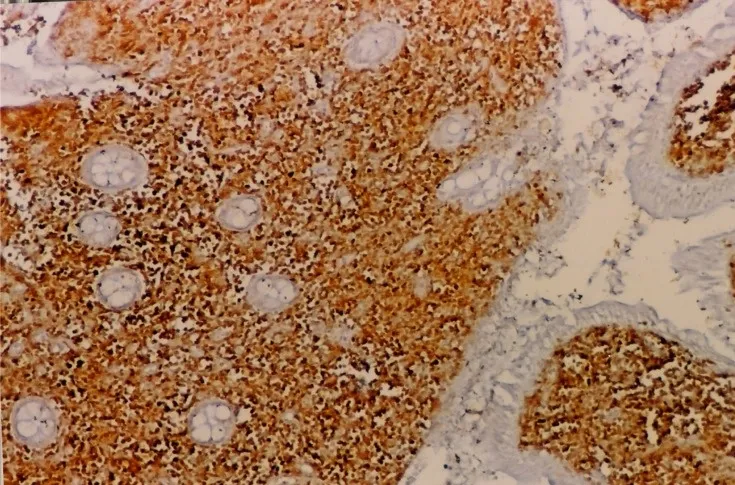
CD 20 staining shows marked positivity of the lymphoid cells noted in the intestinal mucosa (CD20x100).
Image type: pathology (immunostaining)